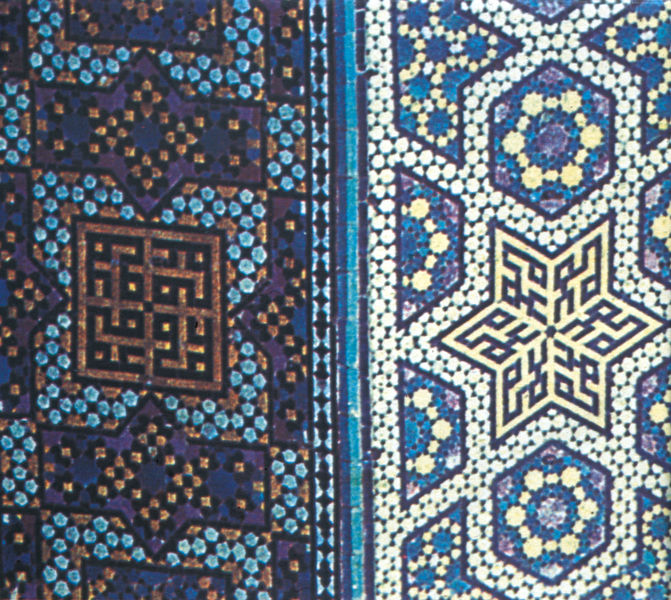
Titel: Kalligraphie aus Qum, Iran (Islam) "Muhammad"
Künstler: unbekannt
Institution: unbekannt
Schlagwörter: blau, dunkel, schatten, weiß, dreieck, gelb, ocker, blumen, braun, bunt, grau, hell, licht, orange, schmuck, schwarz, türkis, beige, masse, muster, ornament, teppich, wand, stein, steine, sonne, boden, gold, kreis, hellblau, sommer, farben, mauer, farbe, formen, lila, linien, dunkelblau, detail, ornamente, striche, foto, fotografie, punkte, wände, fugen, moschee, orient, stern, linie, zement, form, sterne, kupfer, fliesen, strich, punkt, fliese, kacheln, mosaik, photo, ecken, geometrisch, zacken, arabisch, fuge, mauern, golden, geometrie, quadrat, viereck, islam, labyrinth, sechseck, koran, mosaikfliesen, ornamenten, puzzle